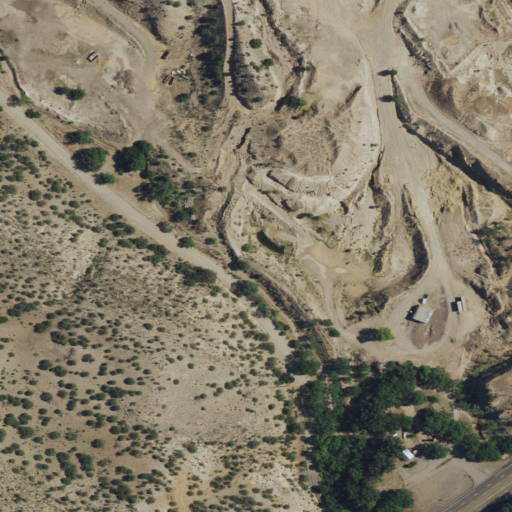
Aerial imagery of valley in New Mexico named Muñoz Canyon containing shrub, open development, barren land, low intensity development, and medium intensity development